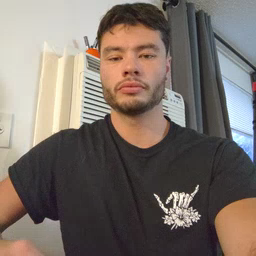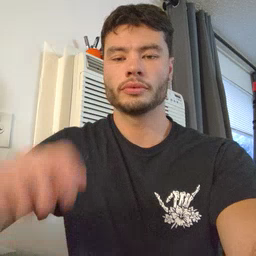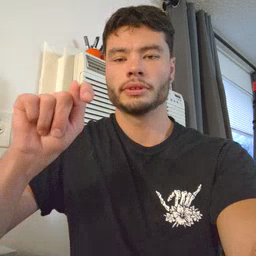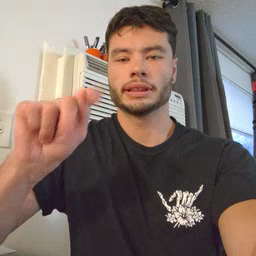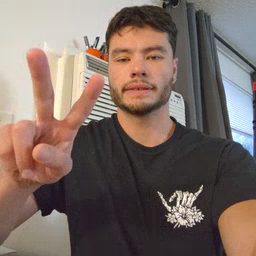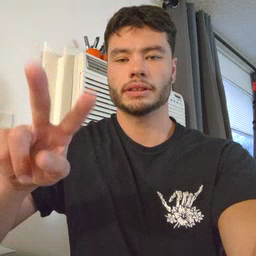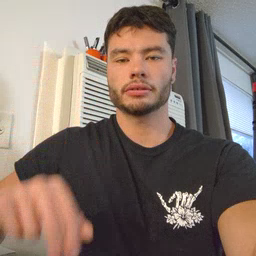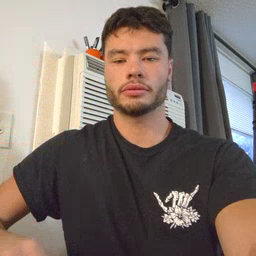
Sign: TV